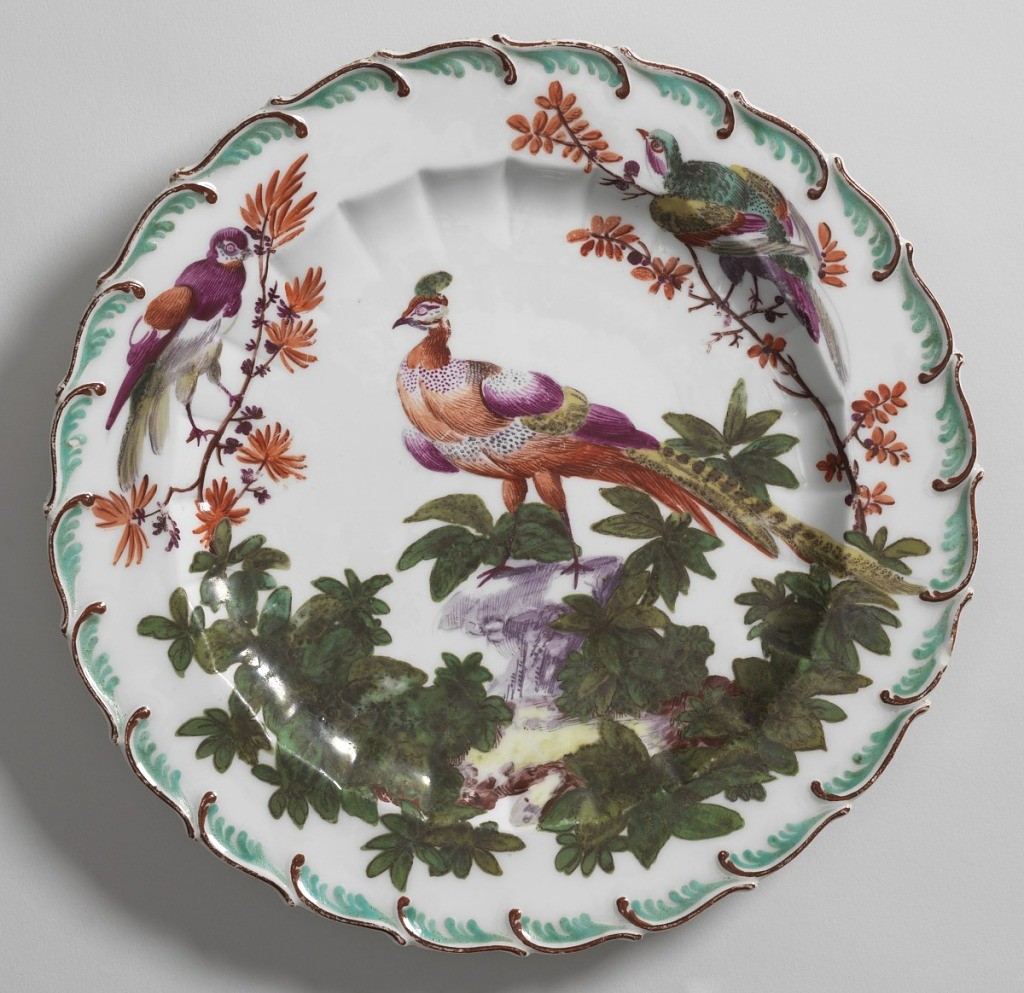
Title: Plate with "Disheveled Birds" (One of Thirteen)
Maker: Chelsea Porcelain Manufactory, English, 1745 – 1784
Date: ca. 1758–1769
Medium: soft paste porcelain, vitreous enamel
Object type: plate
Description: Scalloped edge with green feather motif. Fluted cavetto. At center, a tropical bird.